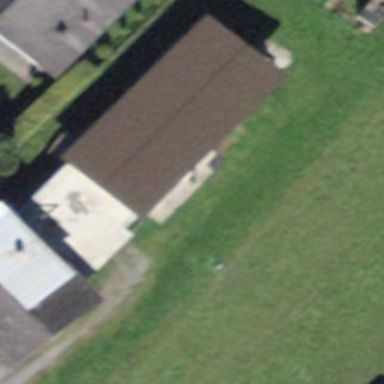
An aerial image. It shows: Rural barn.